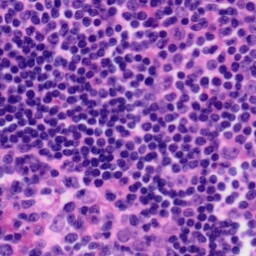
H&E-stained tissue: Tonsil